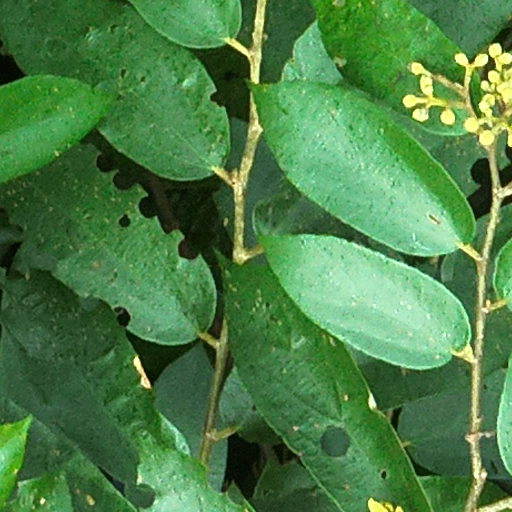
Species: Luehea seemannii
GBIF accepted scientific name: Luehea seemannii
Crown area (m\u00b2): 166.891